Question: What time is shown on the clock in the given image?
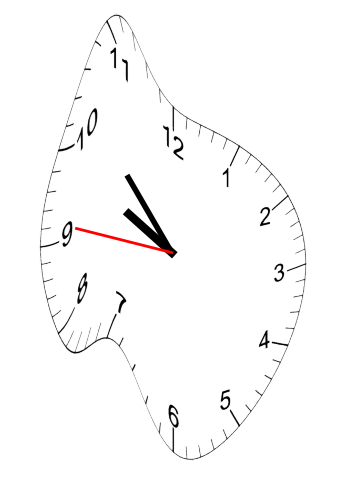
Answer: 09:52:46